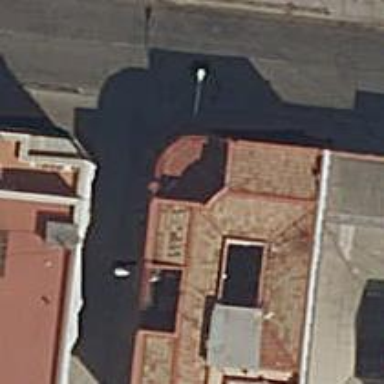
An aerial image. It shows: Restaurant.